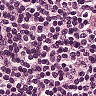
Metastatic tissue present: no